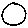
Label: circle